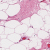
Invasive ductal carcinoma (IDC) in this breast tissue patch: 0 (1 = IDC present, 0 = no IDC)